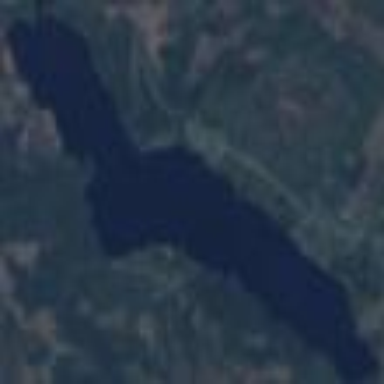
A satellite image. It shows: Lake with natural water.